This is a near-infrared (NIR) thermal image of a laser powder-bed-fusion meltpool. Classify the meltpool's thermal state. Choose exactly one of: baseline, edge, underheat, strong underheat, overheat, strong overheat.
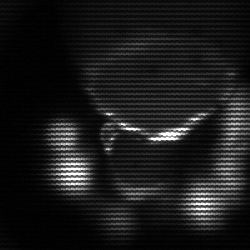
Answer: edge